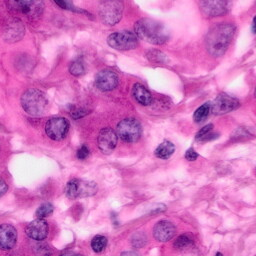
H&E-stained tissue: Pancreatic